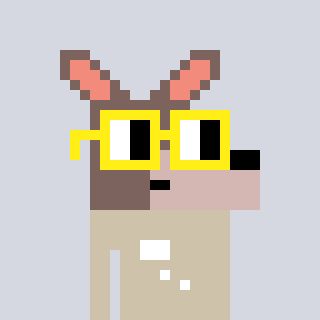
a pixel art character with square yellow glasses, a kangaroo-shaped head and a bege-colored body on a cool background